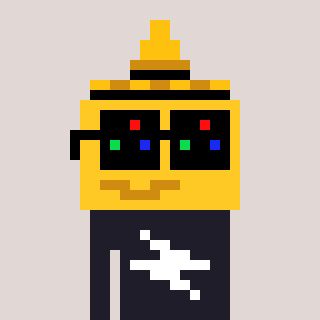
a pixel art character with square black sunglasses, a mustard-shaped head and a grayscale-colored body on a warm background